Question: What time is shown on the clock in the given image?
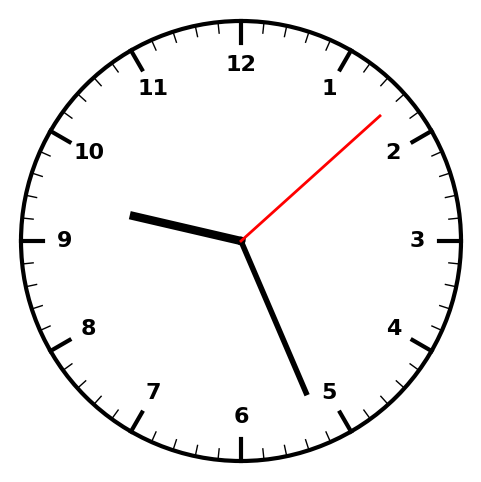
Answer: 09:26:08